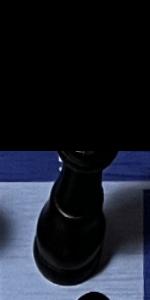
Label: King_Black